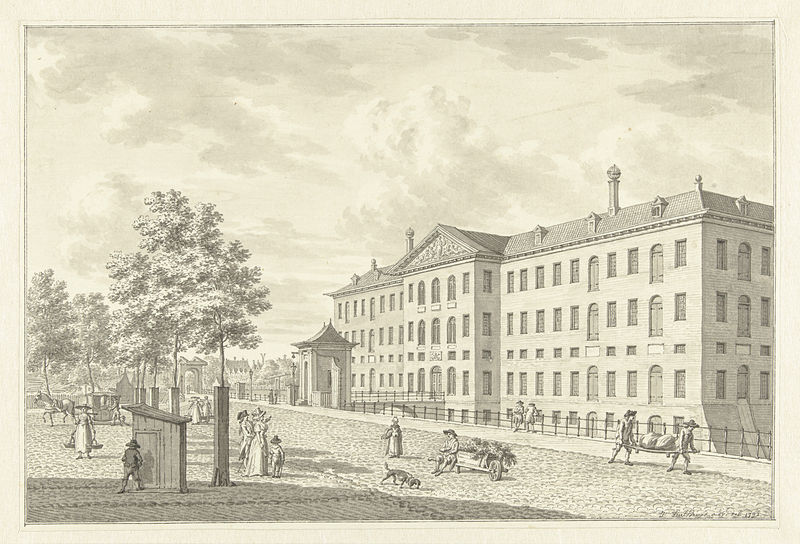
Titel: 's Lands Zeemagazijn te Amsterdam, vóór de brand van 1791
Künstler: Jan Bulthuis
Standort: Amsterdam
Institution: Rijksmuseum
Schlagwörter: himmel, wolken, bäume, menschen, stadt, männer, straße, zeichnung, gebäude, hund, schloss, architektur, brücke, familie, passanten, trage, kutsche, markt, platz, karre, schubkarre, stadtansicht, palast, kopfsteinpflaster, krankenhaus, träger, akademie, neubau